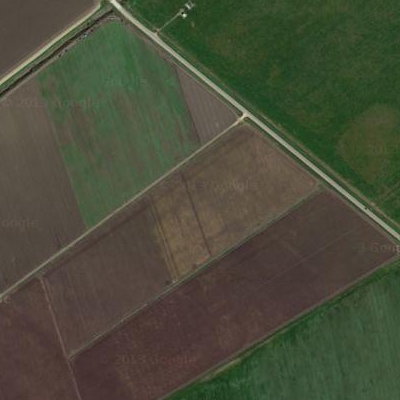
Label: bField